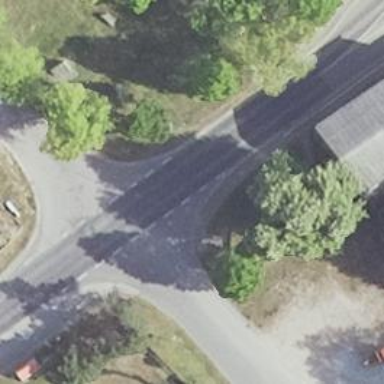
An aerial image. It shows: Secondary road with asphalt surface. There are separate sidewalks on both sides.